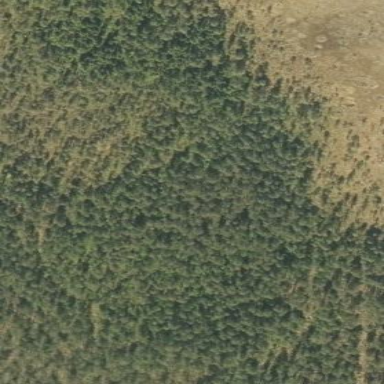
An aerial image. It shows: Woodland consisting mainly of needle-leaved trees.